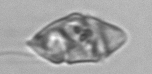
Label: Gyrodinium